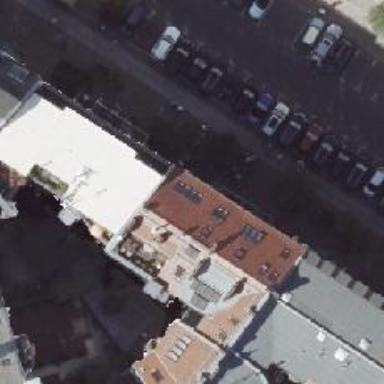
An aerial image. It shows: Cafe.